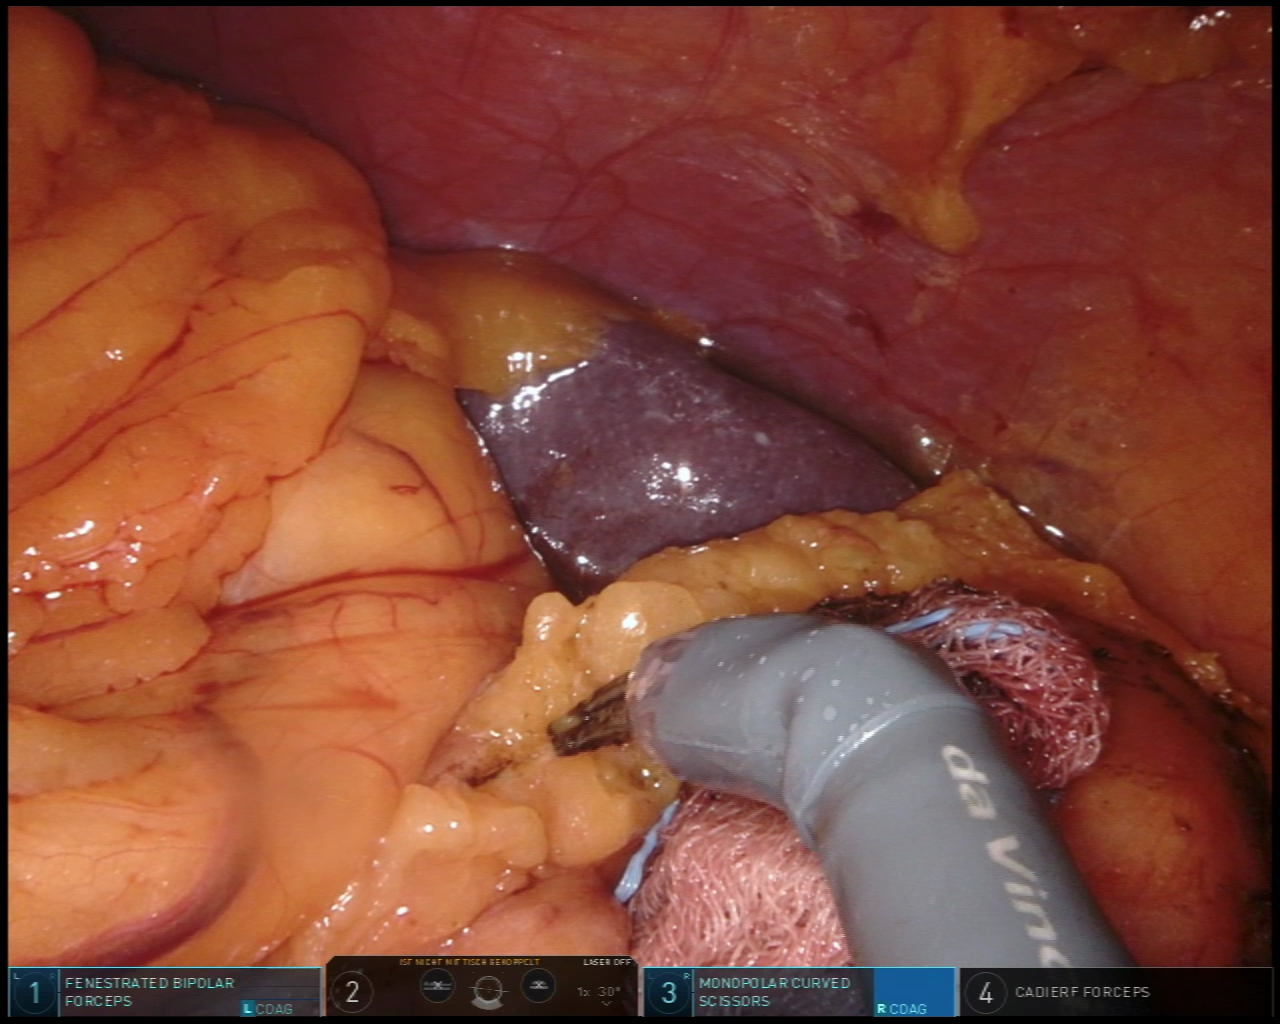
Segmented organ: spleen
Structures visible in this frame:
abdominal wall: yes
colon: no
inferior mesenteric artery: no
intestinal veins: no
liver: no
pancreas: no
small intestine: no
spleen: yes
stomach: no
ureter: no
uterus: no
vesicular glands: no